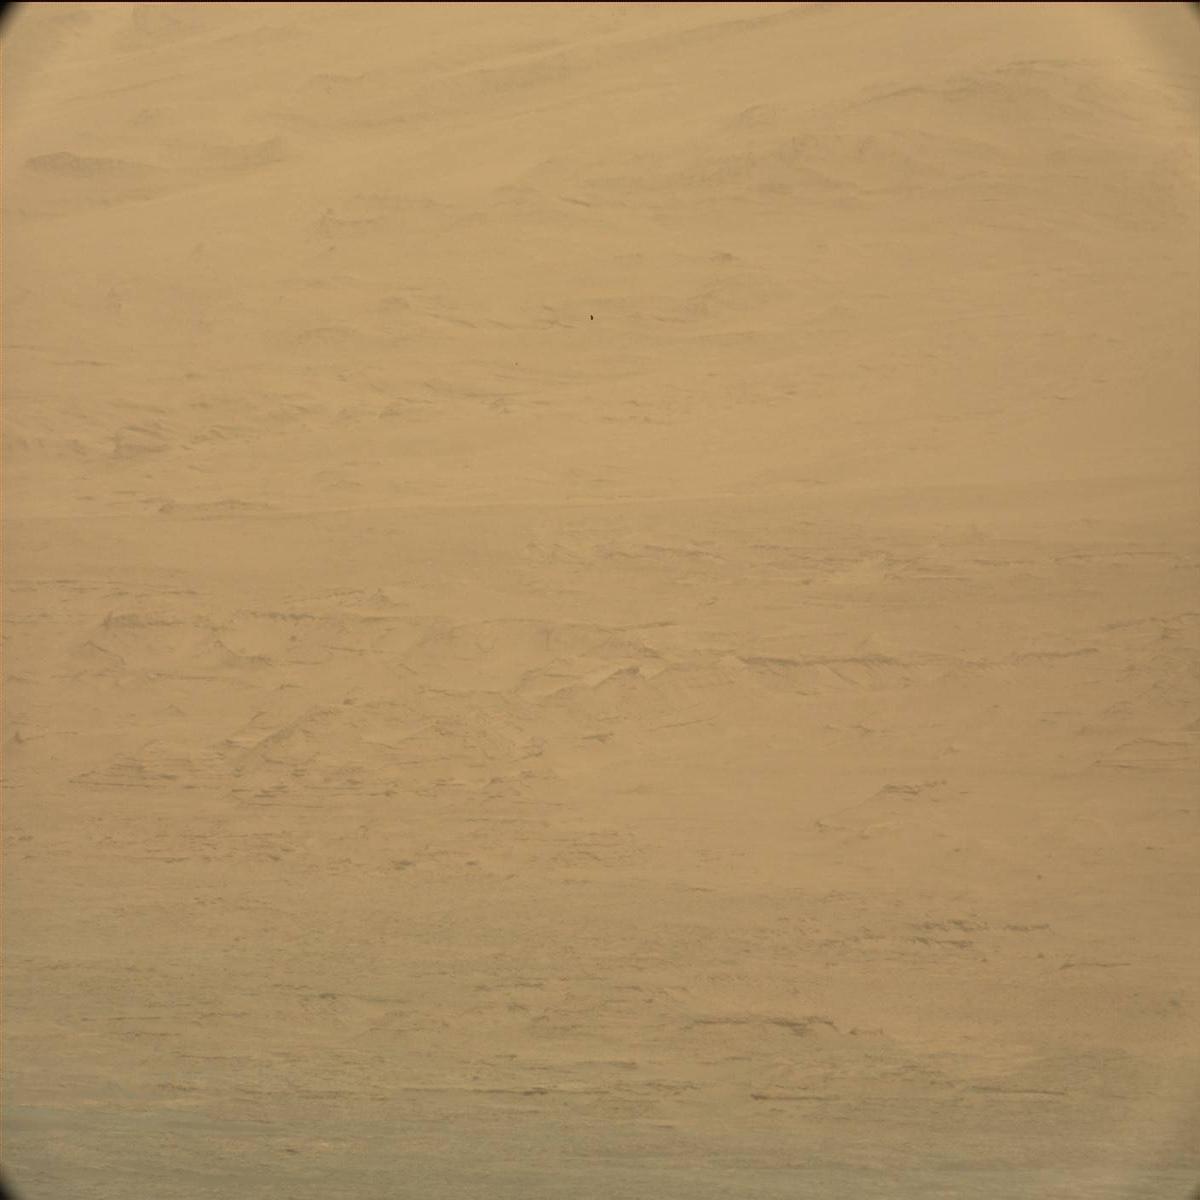
Terrain classes present: Ridge